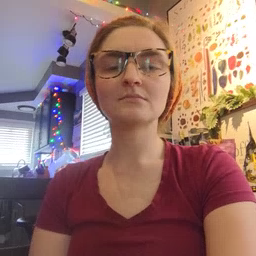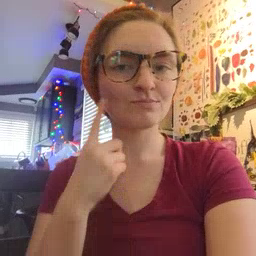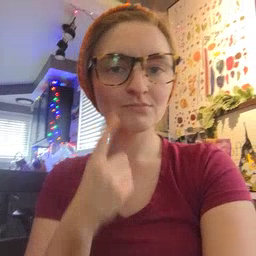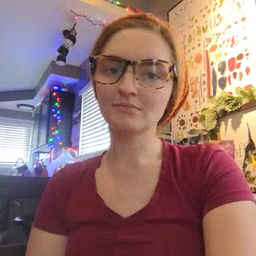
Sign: cheek